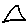
Label: triangle